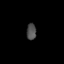
Tissue: skin
Cell type: Epithelial cells
Senescence score: 0.2716
Nuclear area (px): 154
Mean DAPI intensity: 76.597